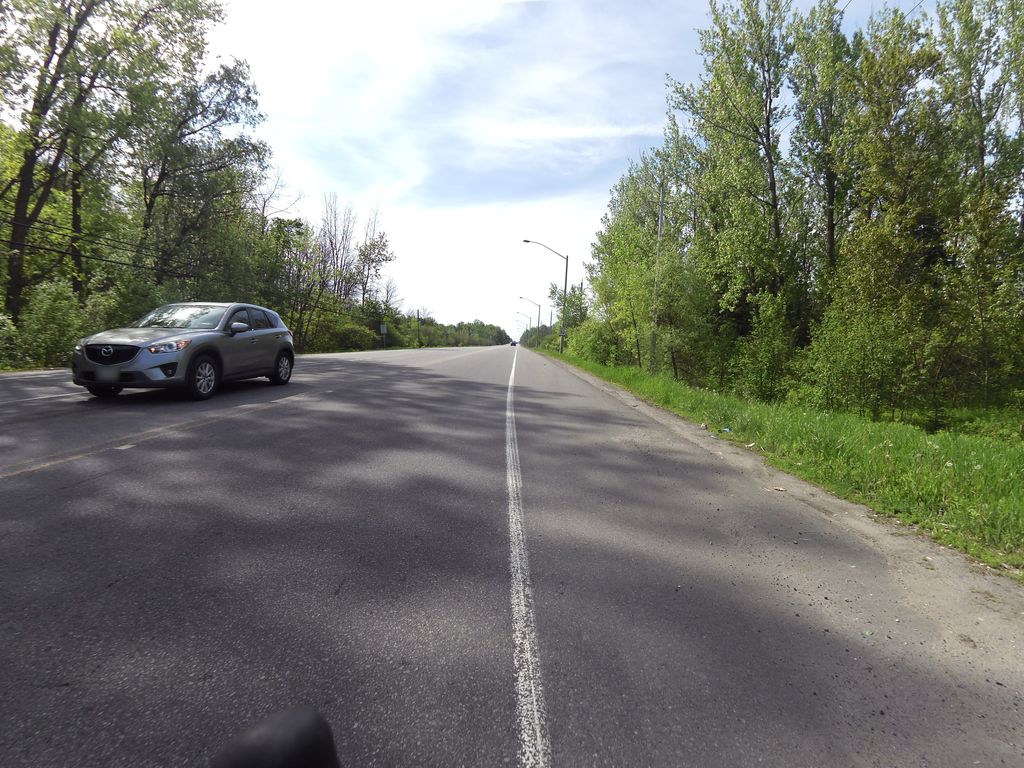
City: ottawa-gatineau